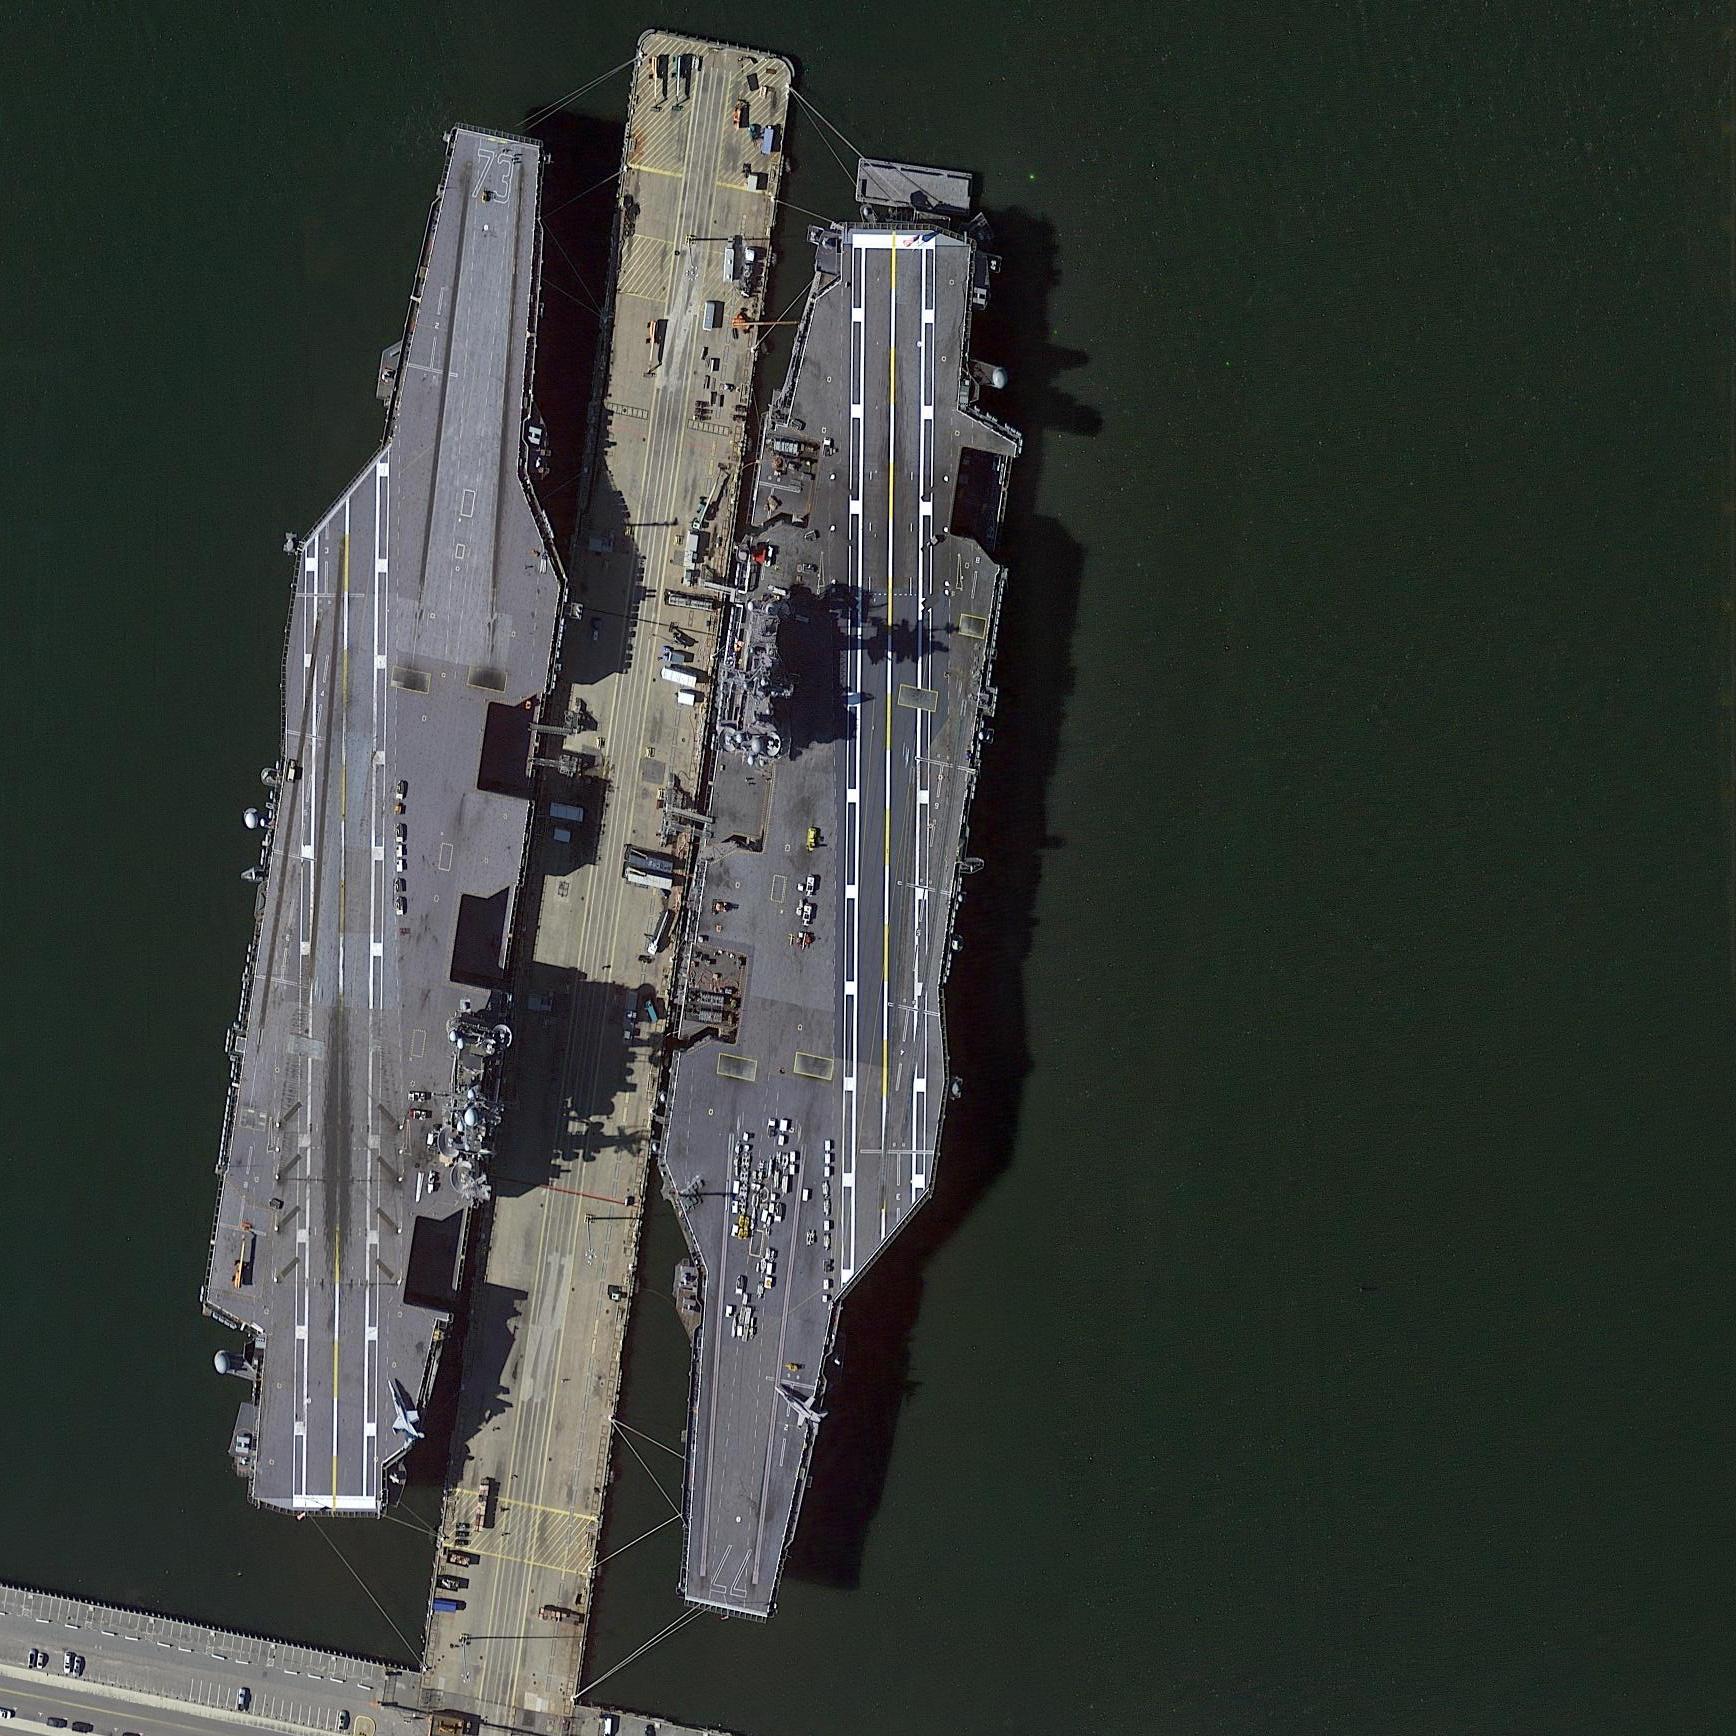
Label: Nimitz-class_aircraft_carrier